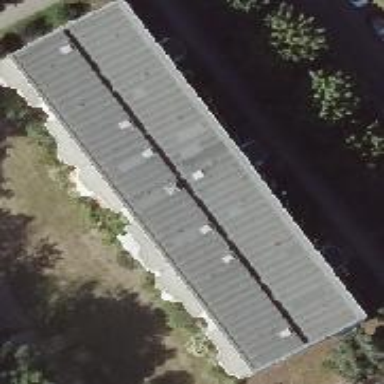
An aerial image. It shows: Apartment building with flat roof.